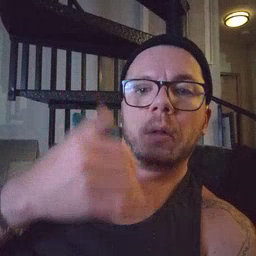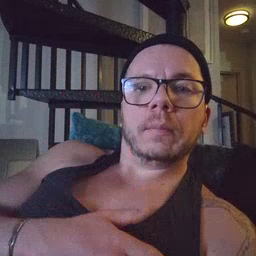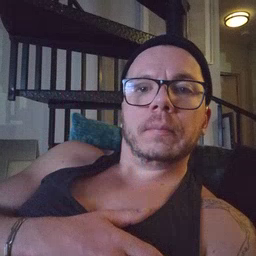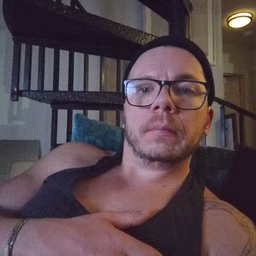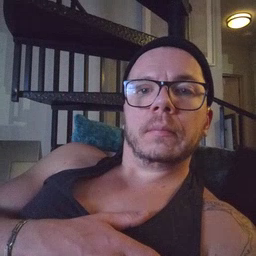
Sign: callonphone